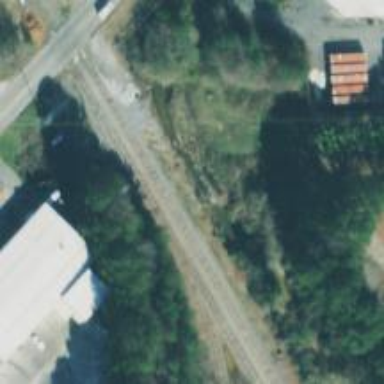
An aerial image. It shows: Railway spur junction.